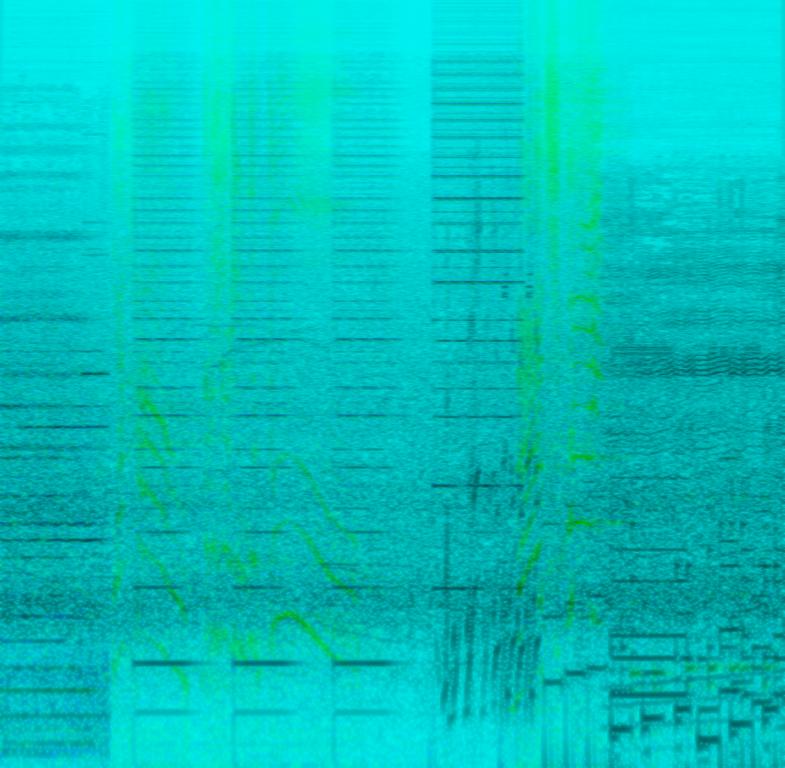
This song contains a fast paced melody played by several instruments like an e-bass and some pitched percussive instruments along with a keyboard and whistles. loud in the background you can hear underwater-sounds and high pitched digital game voices panned to the right side of the speakers. This is an amateur recording. This song may be playing in an adventure video-game for kids.